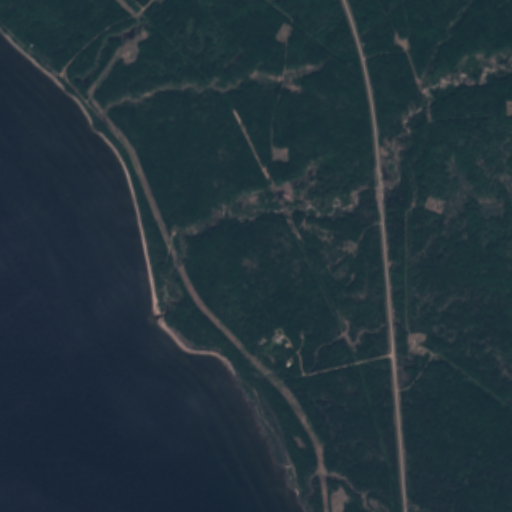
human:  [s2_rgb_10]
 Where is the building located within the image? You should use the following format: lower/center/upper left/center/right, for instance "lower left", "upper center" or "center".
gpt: The building is located in the lower center of the image.
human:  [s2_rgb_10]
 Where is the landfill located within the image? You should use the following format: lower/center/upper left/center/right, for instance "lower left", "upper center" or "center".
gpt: There is no landfill in the image.